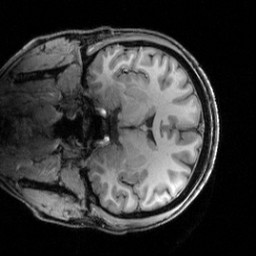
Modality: T1w
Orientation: coronal
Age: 26
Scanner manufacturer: siemens
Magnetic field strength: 3 T
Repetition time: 2.5 s
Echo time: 0.00444 s